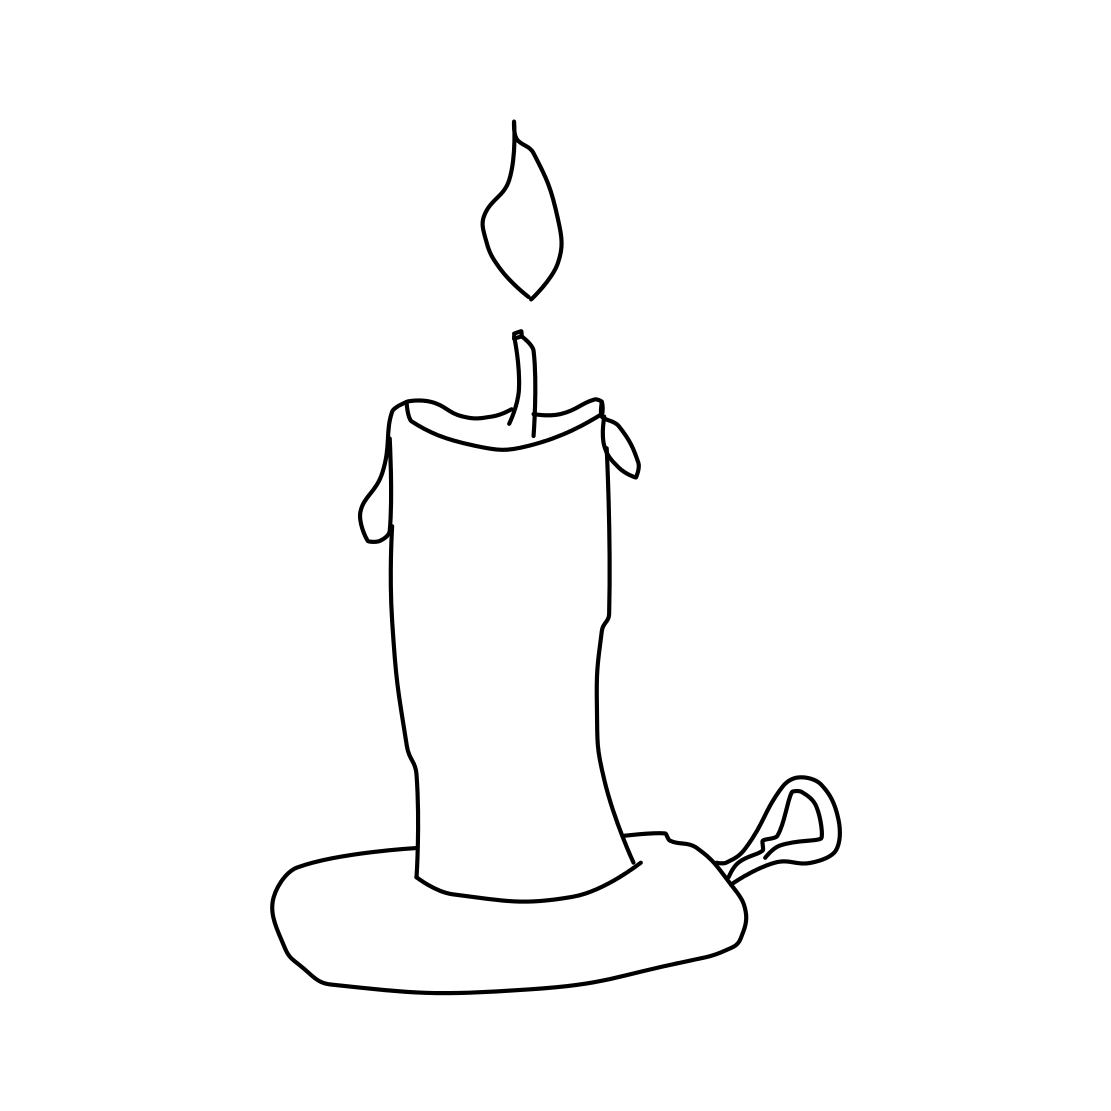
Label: candle